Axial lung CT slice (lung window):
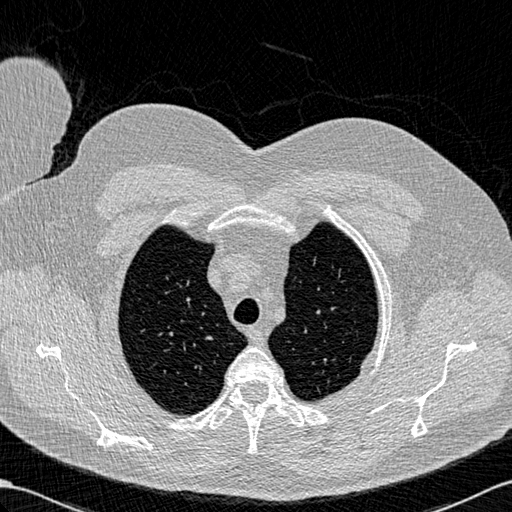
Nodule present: no